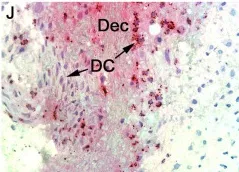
Detection of viral antigens. Antigens of ZIKV as well as by in situ hybridization for the genome of ZIKV. Detection of ZIKV RNA negative strand by in situ hybridization in decidual cells (DC) of decidua (Dec), mesenchymal cells (MS), syncytiotrophoblast (STB) and cytotrophoblast (CTB) of chorionic villi (CV).
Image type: pathology (fish)